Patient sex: F
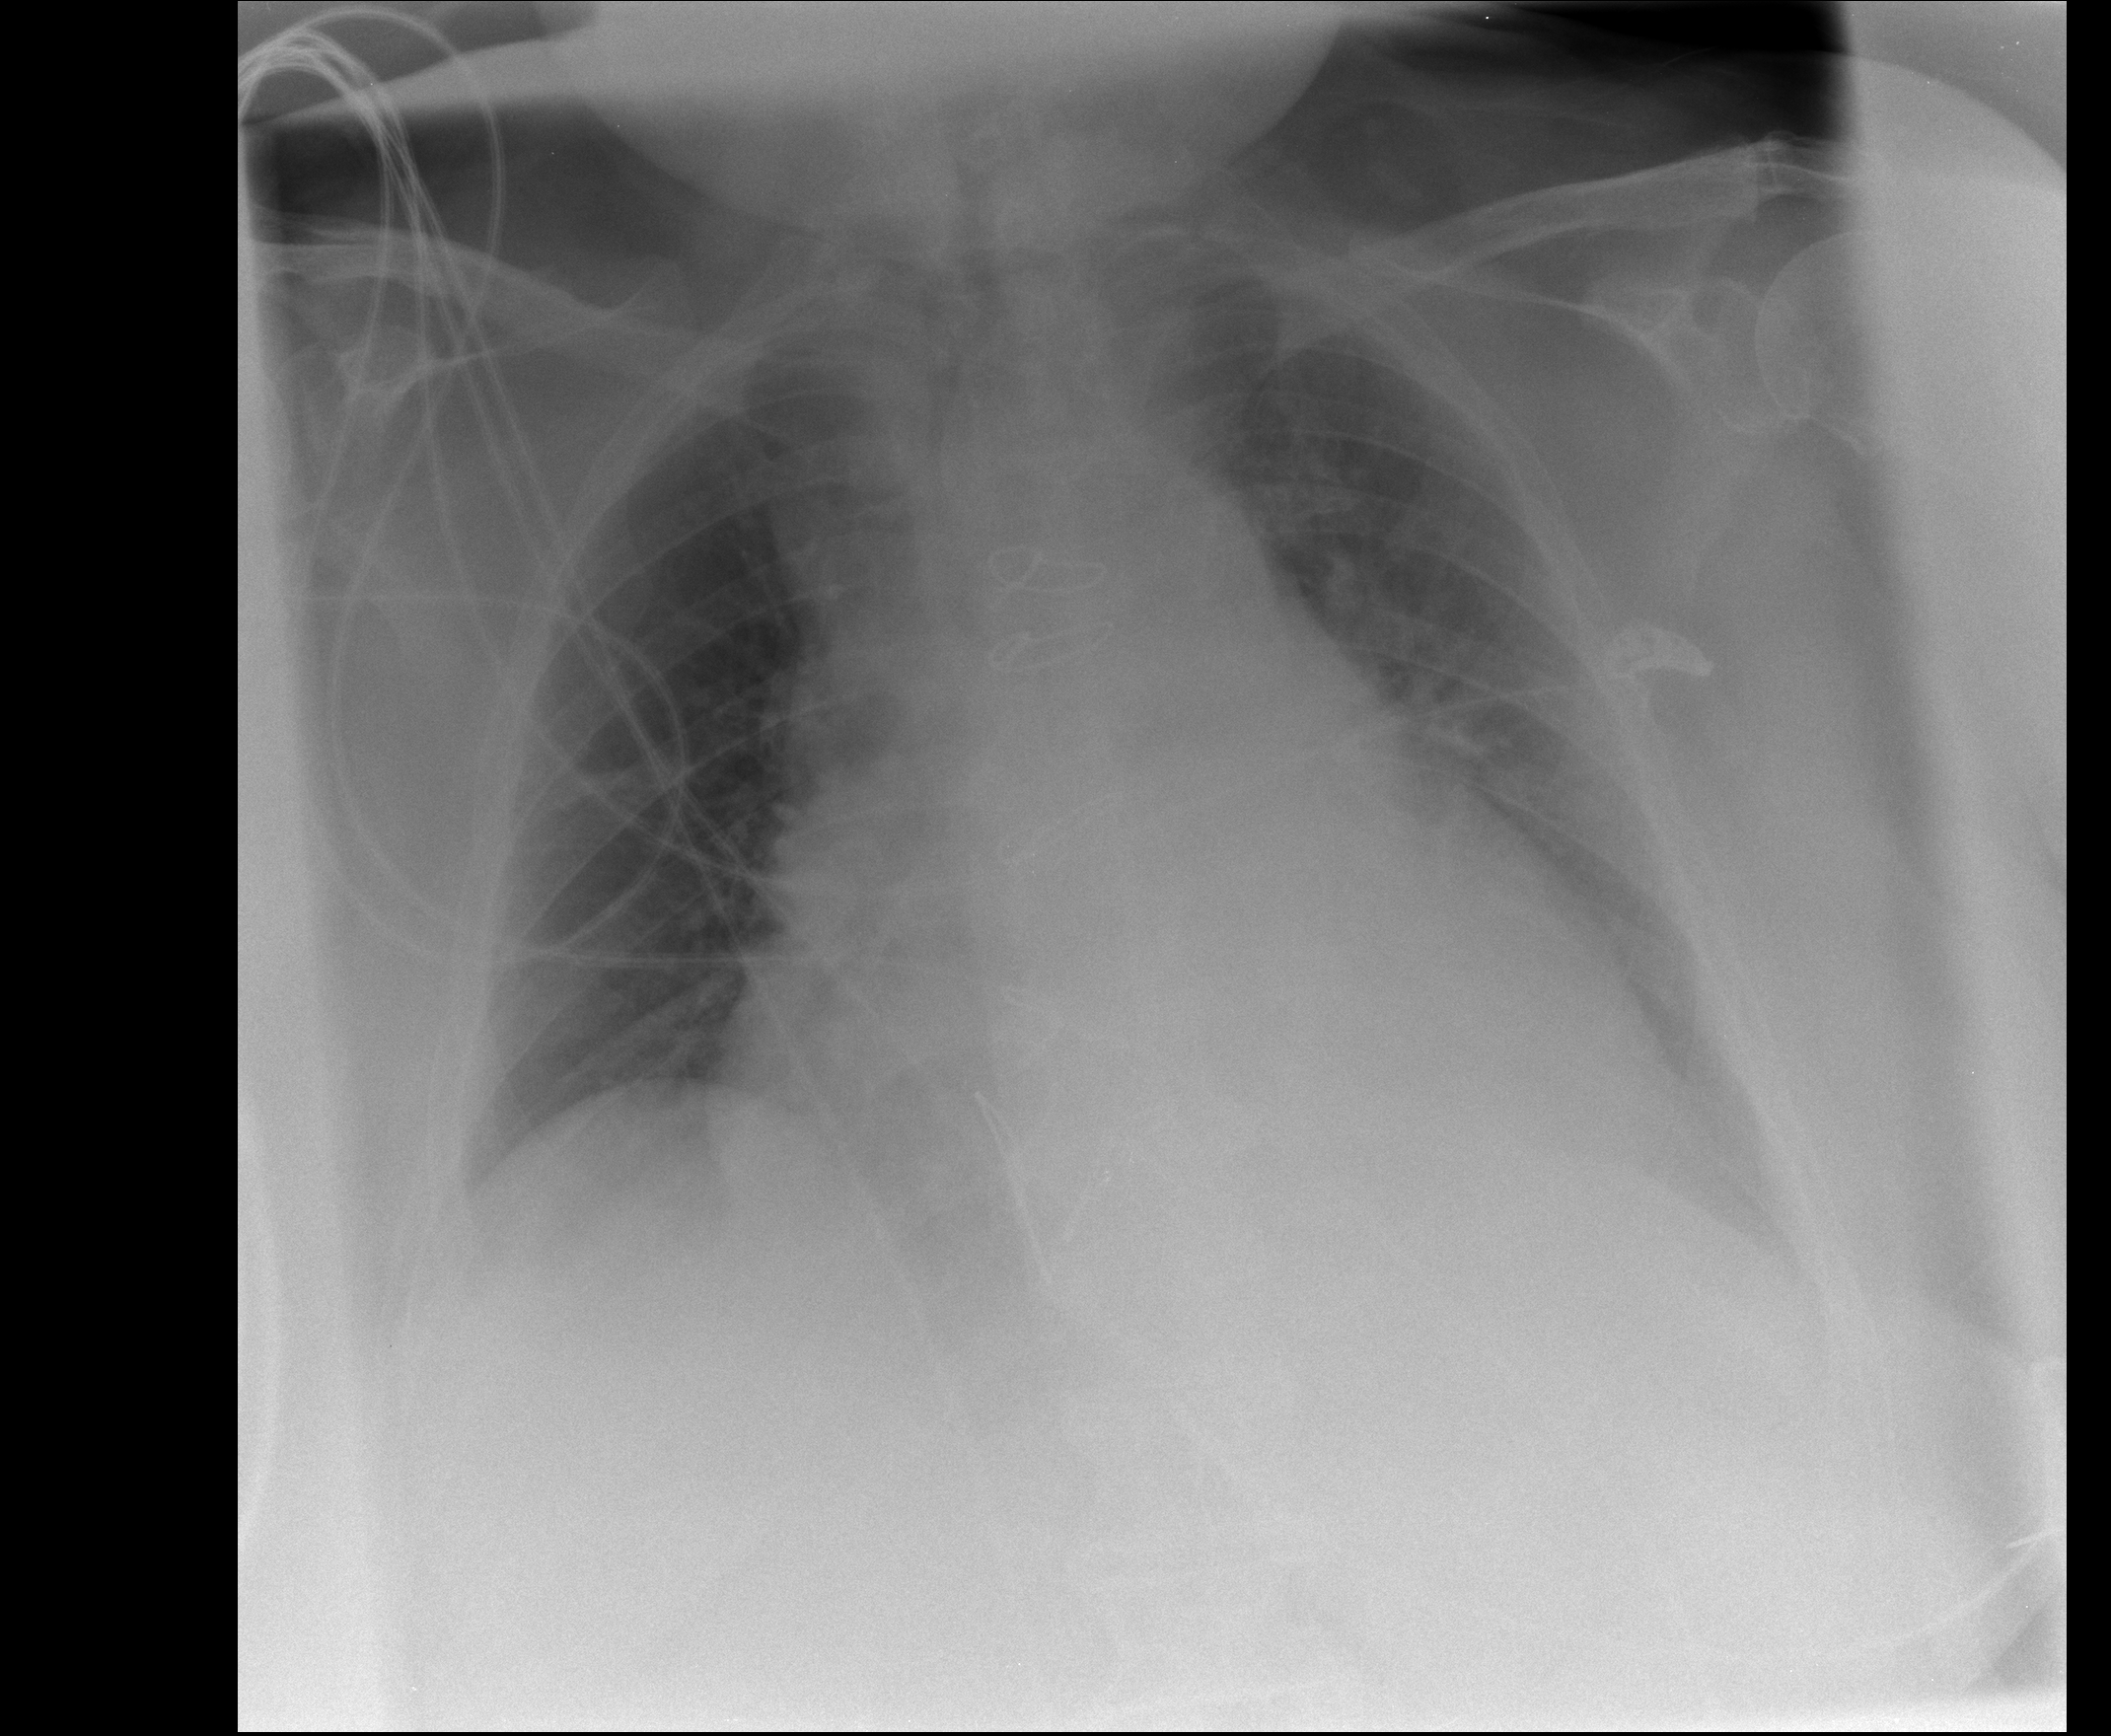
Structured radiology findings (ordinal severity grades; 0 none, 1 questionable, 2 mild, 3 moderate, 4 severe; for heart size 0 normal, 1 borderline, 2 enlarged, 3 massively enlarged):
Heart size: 3
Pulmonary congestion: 2
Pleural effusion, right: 1
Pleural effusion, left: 2
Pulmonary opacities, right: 1
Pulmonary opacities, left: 1
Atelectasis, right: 1
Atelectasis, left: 2